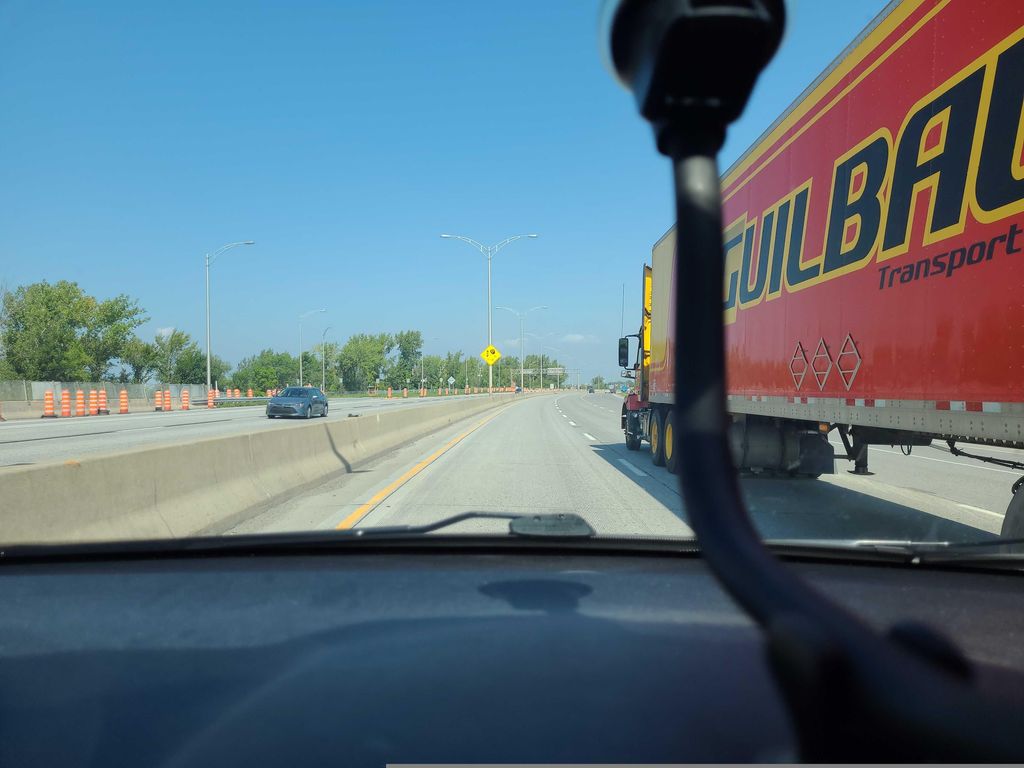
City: montreal